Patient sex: F
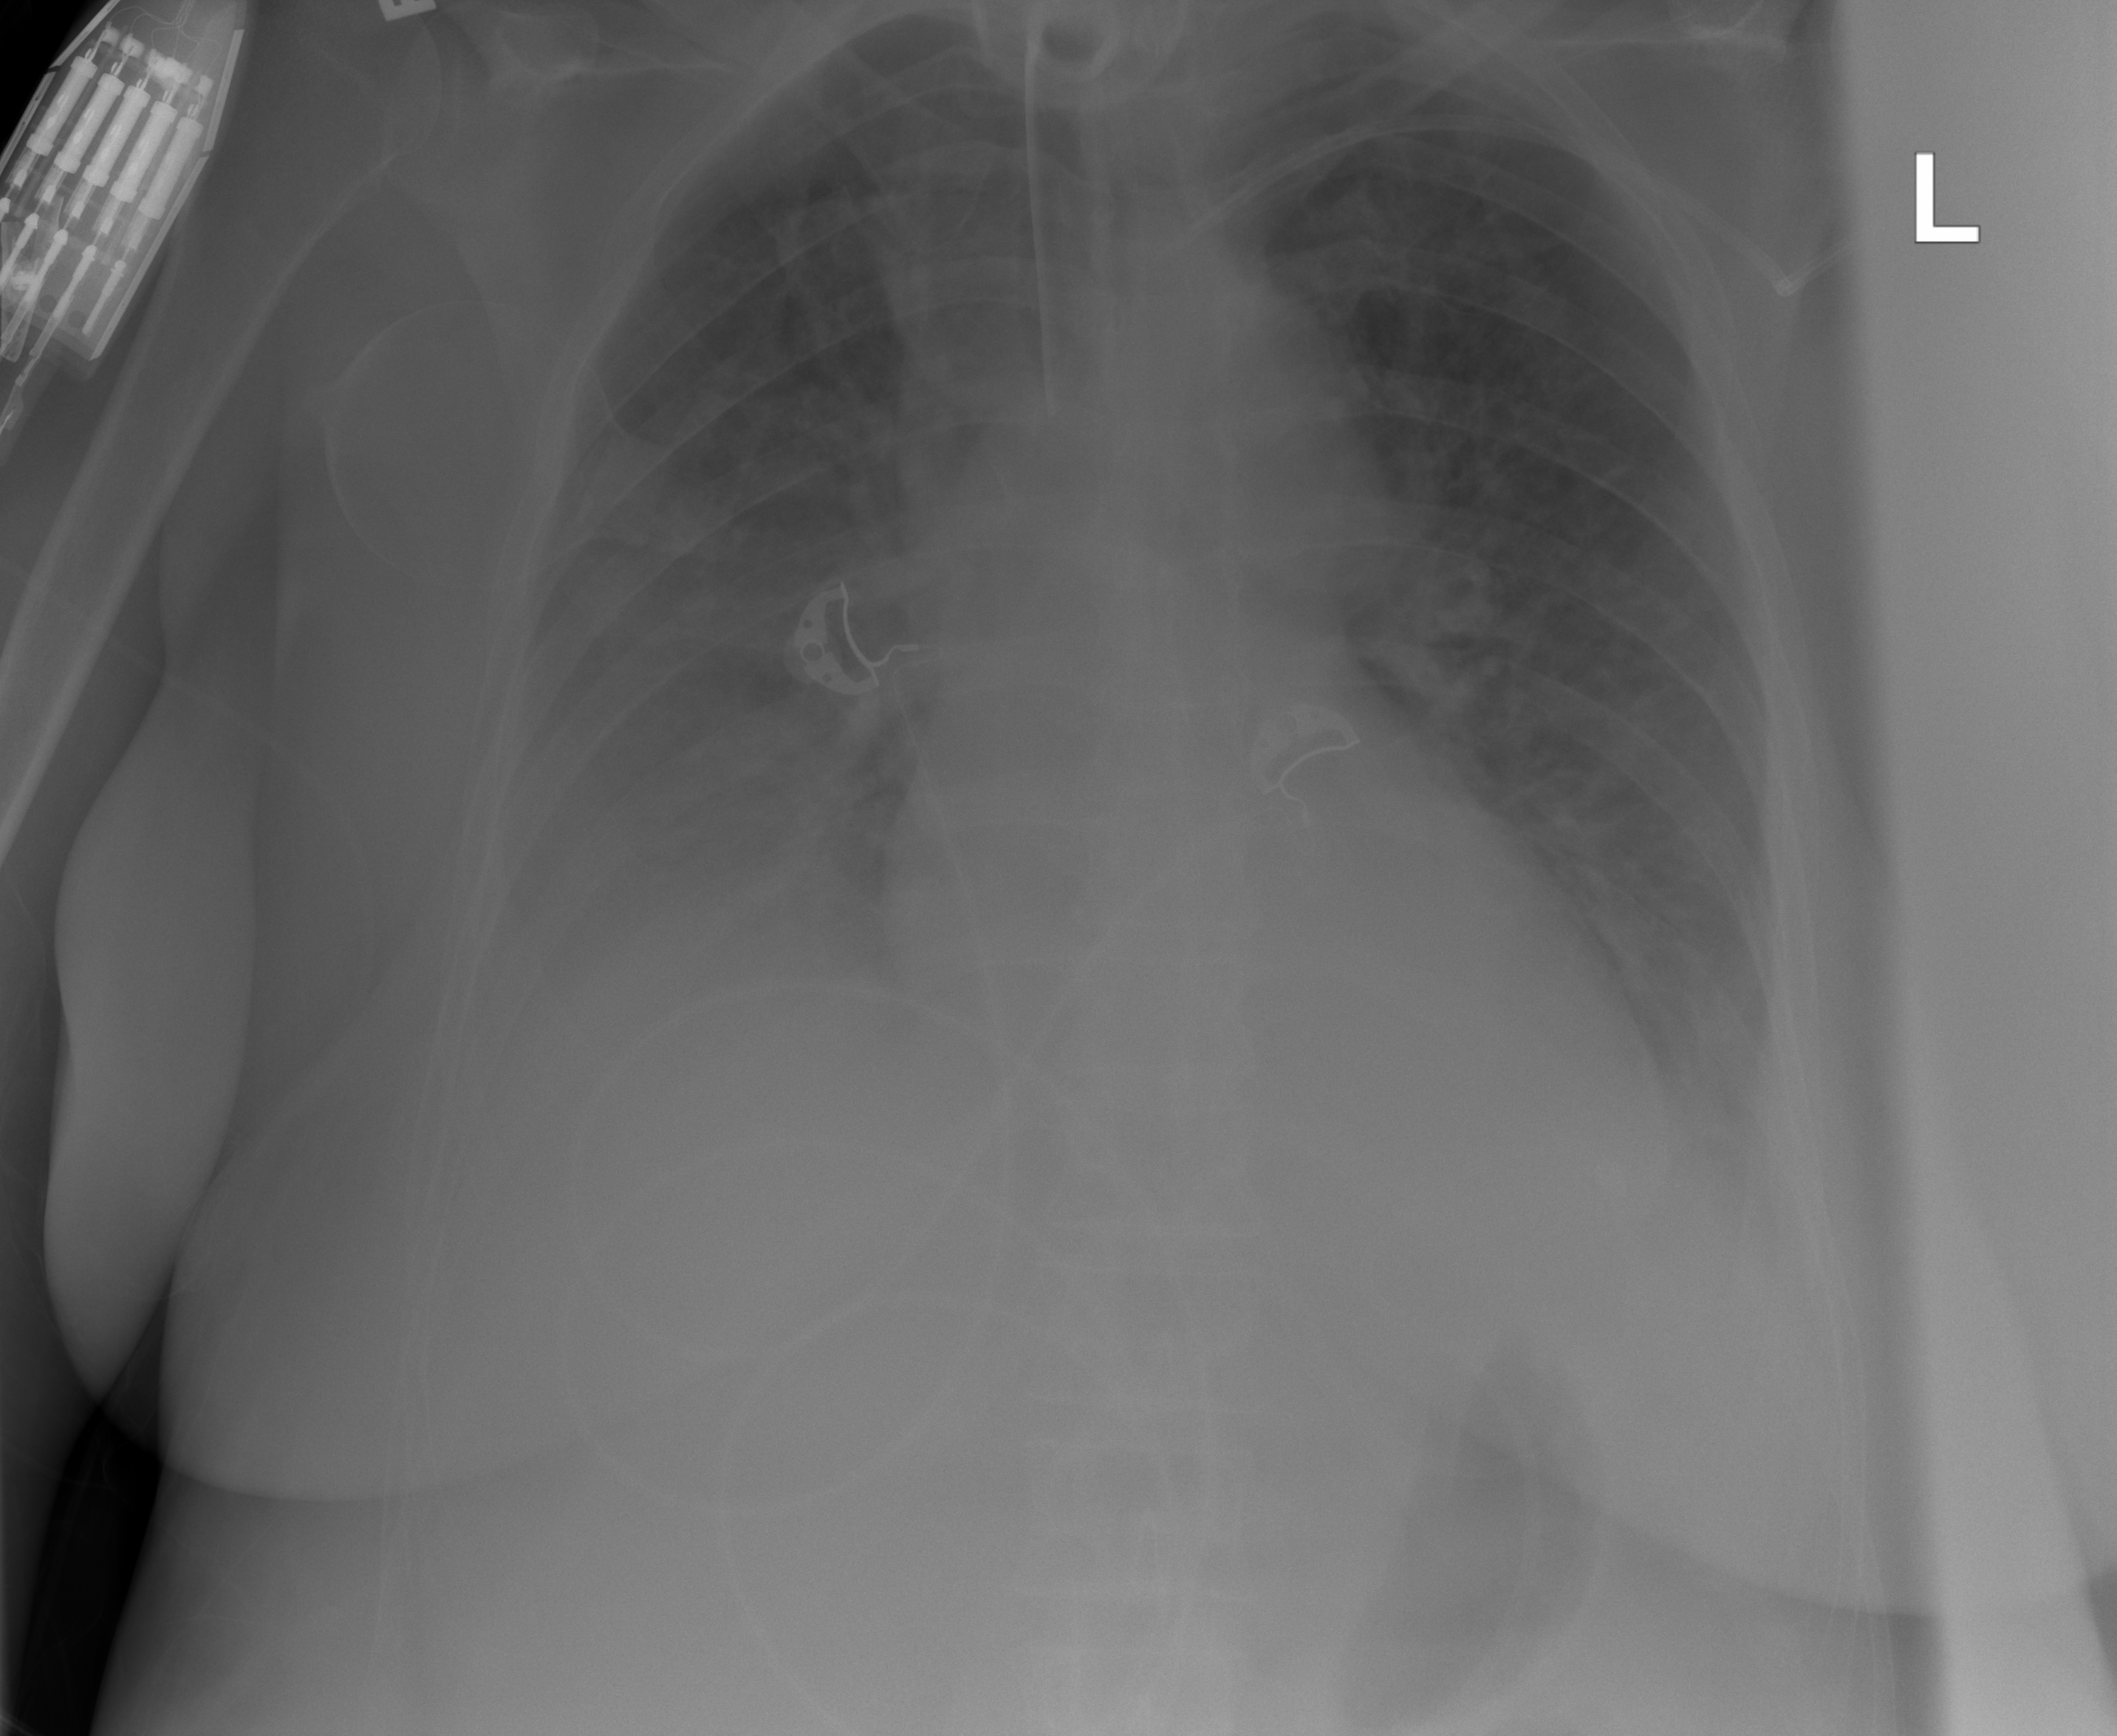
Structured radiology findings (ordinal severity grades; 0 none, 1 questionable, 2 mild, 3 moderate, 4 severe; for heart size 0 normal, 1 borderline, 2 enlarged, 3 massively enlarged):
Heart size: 0
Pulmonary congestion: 0
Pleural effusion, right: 2
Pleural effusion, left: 1
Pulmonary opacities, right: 0
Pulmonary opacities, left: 0
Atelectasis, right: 2
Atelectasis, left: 2